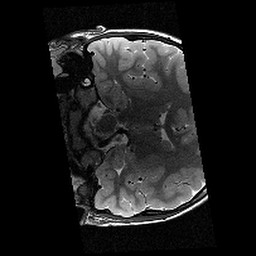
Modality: T2w
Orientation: coronal
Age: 9
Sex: male
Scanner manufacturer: siemens
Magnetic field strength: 3 T
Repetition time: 9.23 s
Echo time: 0.067 s